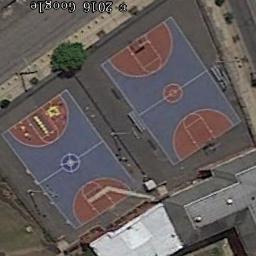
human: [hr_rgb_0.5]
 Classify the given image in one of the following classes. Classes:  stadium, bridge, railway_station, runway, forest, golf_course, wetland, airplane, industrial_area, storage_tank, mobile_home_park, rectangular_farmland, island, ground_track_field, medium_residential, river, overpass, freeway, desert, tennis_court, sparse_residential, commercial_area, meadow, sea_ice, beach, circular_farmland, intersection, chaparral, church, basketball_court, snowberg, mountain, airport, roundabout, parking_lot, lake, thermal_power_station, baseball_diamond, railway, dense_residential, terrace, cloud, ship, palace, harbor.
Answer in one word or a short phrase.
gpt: basketball_court